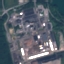
Land use / land cover class: Industrial